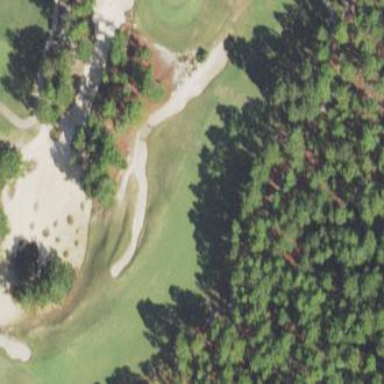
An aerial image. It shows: Sand bunker on golf course.